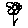
Label: flower